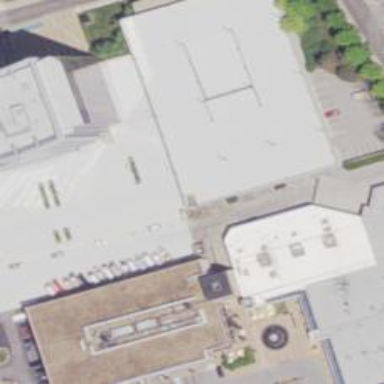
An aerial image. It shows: Commercial building.